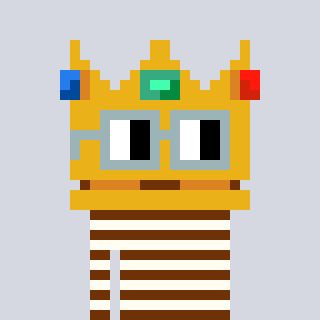
a pixel art character with square dark gray glasses, a crown-shaped head and a grayscale-colored body on a cool background